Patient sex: F
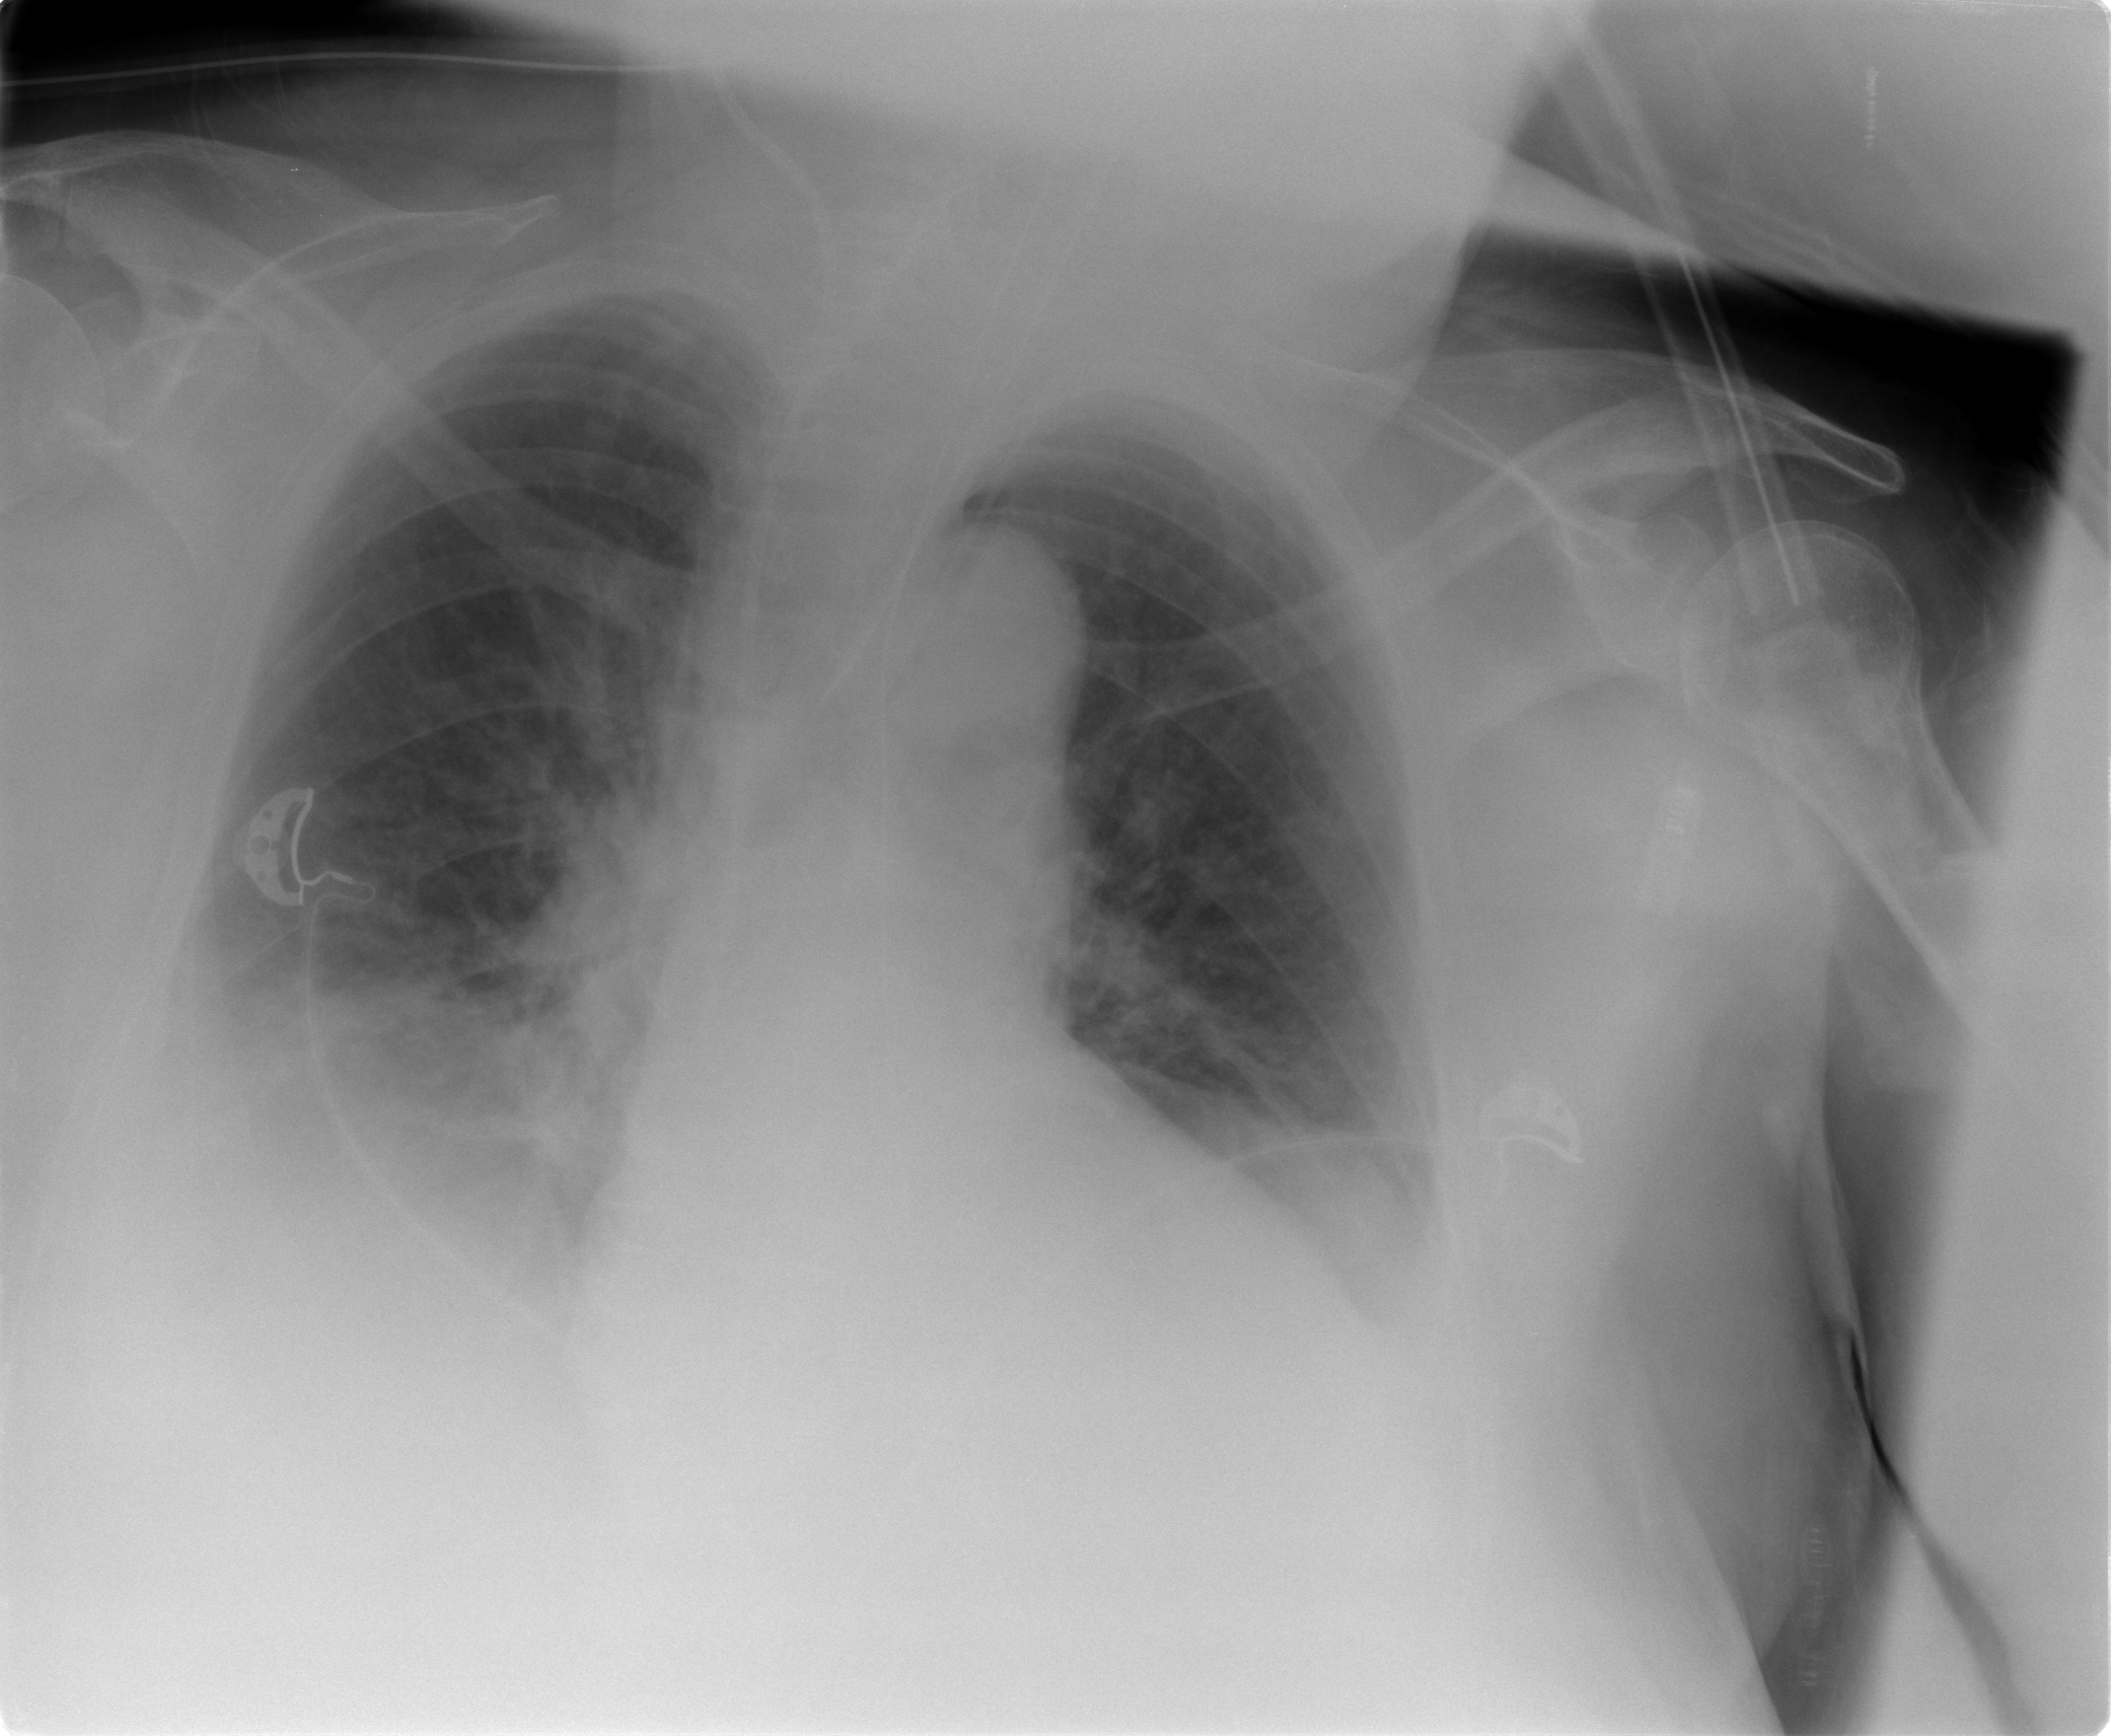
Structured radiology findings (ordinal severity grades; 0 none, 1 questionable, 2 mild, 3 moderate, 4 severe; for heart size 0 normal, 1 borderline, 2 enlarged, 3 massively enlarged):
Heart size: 2
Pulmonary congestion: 0
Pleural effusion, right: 2
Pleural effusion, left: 2
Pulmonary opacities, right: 2
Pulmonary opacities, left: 0
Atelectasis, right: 2
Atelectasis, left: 2